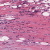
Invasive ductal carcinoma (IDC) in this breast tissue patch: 1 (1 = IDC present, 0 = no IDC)